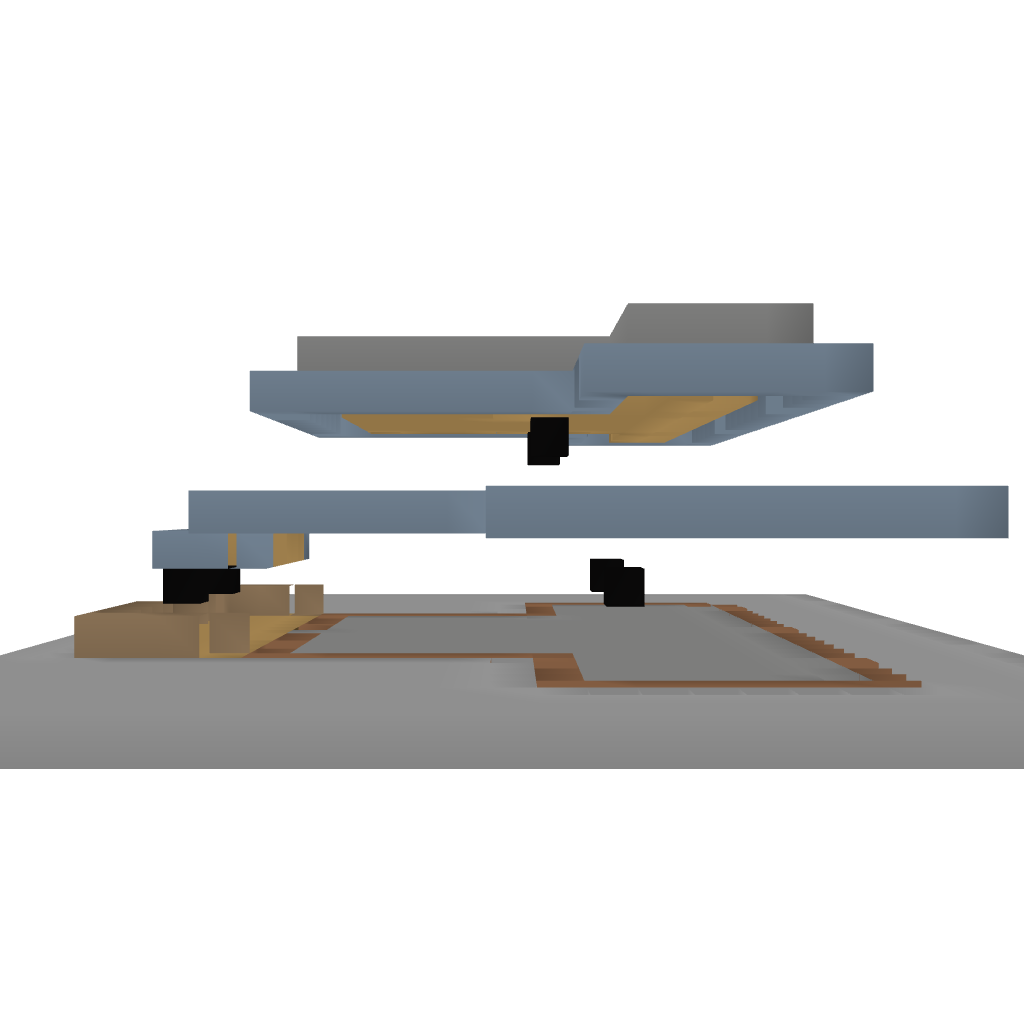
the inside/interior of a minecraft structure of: Medieval House